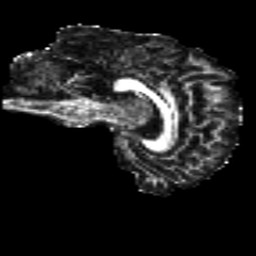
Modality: FA
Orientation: sagittal
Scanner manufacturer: siemens
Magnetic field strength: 3 T
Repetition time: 4.16 s
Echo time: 0.0806 s